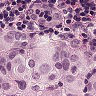
Metastatic tissue present: yes